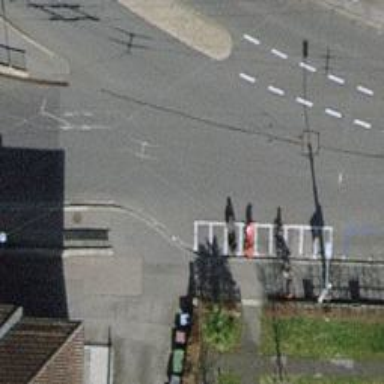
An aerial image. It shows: Bollard barrier.